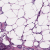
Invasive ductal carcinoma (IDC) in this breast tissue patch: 1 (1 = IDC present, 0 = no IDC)